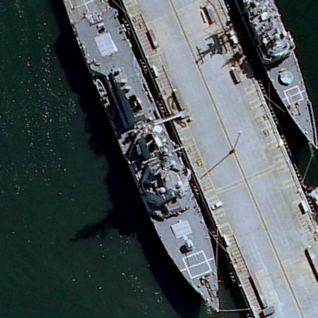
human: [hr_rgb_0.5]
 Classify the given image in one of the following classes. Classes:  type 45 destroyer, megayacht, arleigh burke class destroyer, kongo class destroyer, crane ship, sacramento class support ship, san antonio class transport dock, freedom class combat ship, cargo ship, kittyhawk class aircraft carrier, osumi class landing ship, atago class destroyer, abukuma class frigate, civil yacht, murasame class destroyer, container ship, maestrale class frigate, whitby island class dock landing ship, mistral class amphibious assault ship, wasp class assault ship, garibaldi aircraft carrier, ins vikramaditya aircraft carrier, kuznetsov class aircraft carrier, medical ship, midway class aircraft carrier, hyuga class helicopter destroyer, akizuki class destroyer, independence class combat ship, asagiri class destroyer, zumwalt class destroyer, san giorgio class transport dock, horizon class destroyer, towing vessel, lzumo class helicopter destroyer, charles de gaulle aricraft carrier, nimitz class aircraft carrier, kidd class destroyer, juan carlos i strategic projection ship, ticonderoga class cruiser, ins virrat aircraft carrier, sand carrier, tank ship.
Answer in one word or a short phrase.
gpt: Arleigh Burke class destroyer